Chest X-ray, PA view. Patient: 52 years old, sex F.
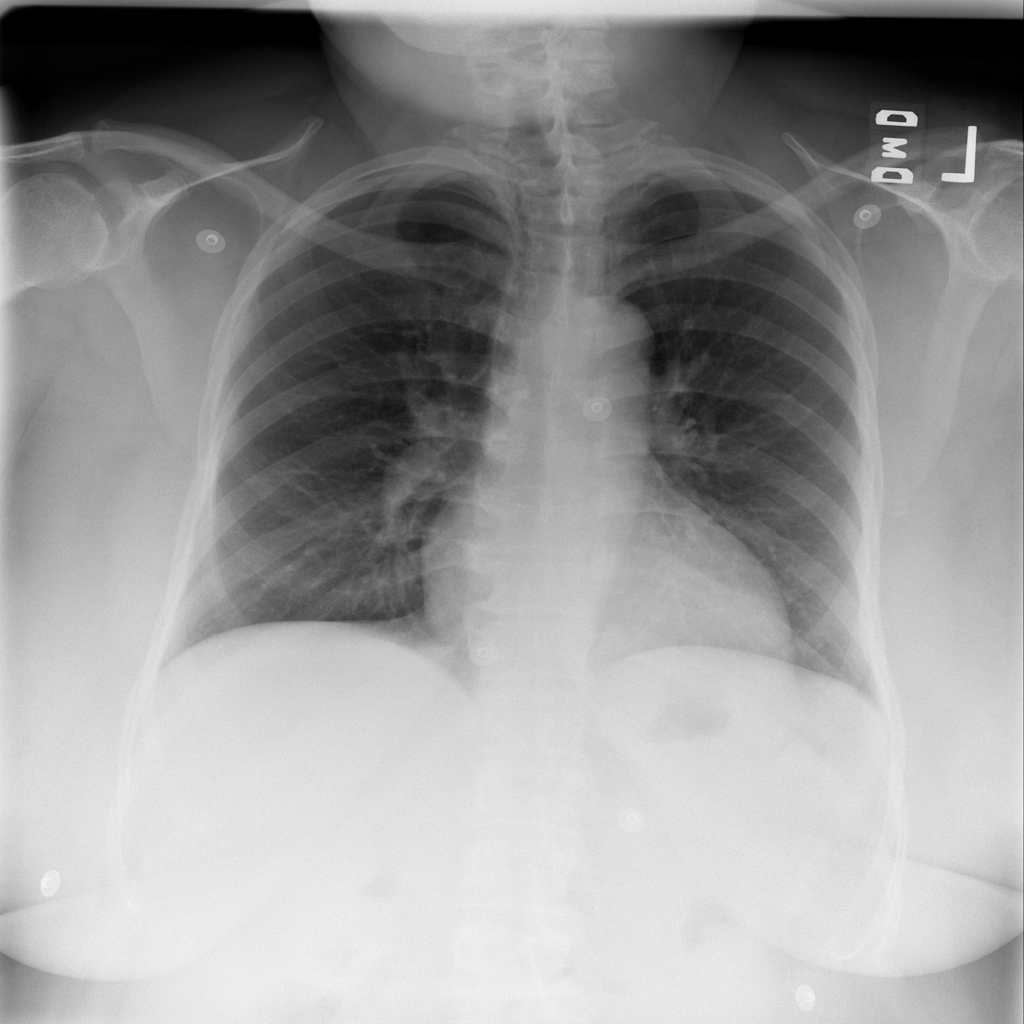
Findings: No Finding